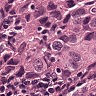
Metastatic tissue present: yes